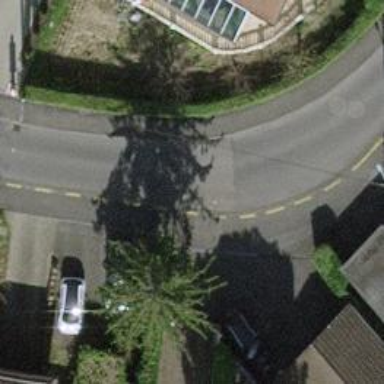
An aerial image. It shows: Residential road with opposite track cycleway.